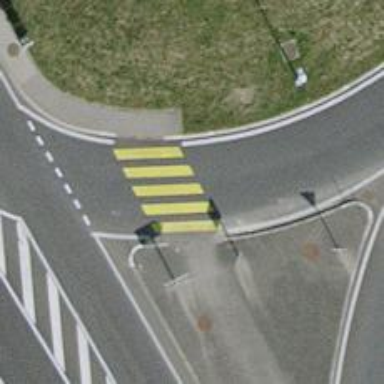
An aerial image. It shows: Zebra crossing on the road.